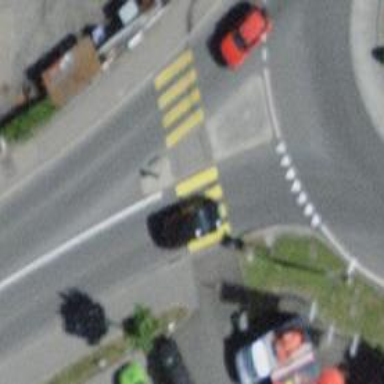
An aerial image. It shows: Marked crossing with pedestrian island.